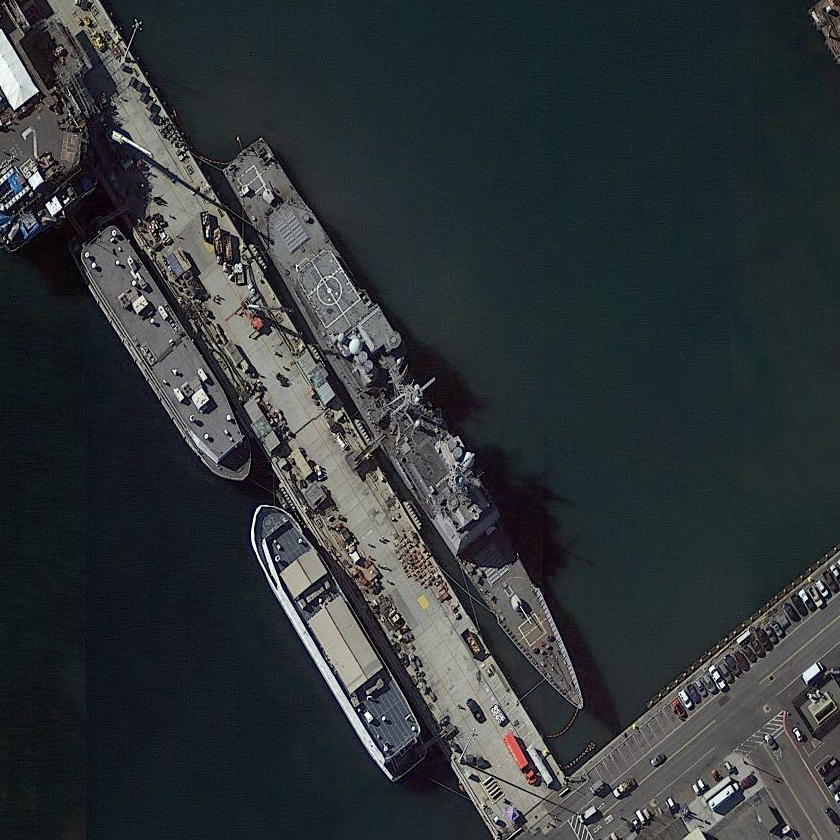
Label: cruiser